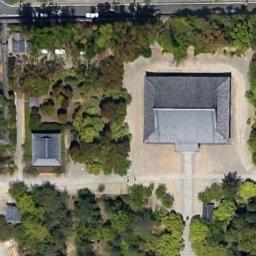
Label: palace